Question: I am a newbie in python. I want to extract unstructured data from docx file as key value pair. The data is in table format and raw text format. I have previously extracted values from table before, but I have no idea how to do this. Can someone tell me which package or link I refer to get insight on this?Thanks in advance.

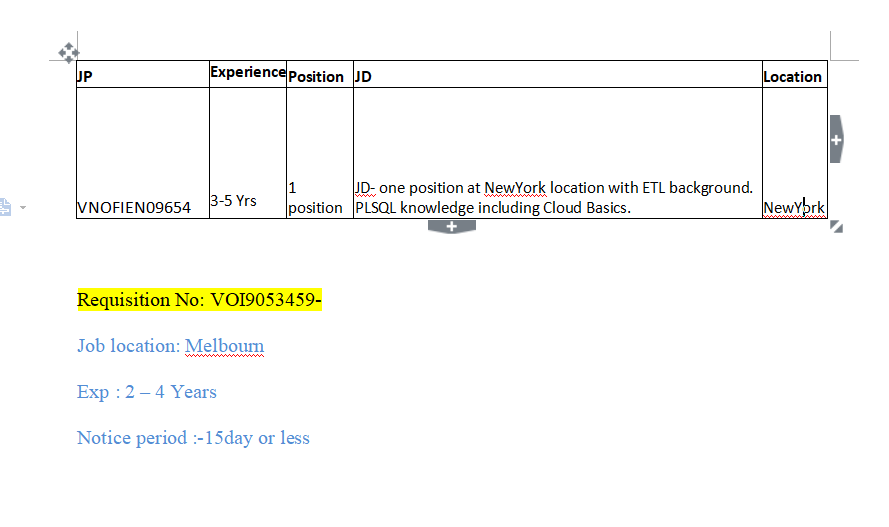
Answer: Install 'python-docx'
'''
pip install python-docx
'''
And try below code
'''
import docx
from docx.document import Document
from docx.oxml.table import CT_Tbl
from docx.oxml.text.paragraph import CT_P
from docx.table import _Cell, Table
from docx.text.paragraph import Paragraph
def iter_block_items(parent):
if isinstance(parent, Document):
parent_elm = parent.element.body
elif isinstance(parent, _Cell):
parent_elm = parent._tc
else:
raise ValueError("Error in reading docx file")
for child in parent_elm.iterchildren():
if isinstance(child, CT_P):
yield Paragraph(child, parent)
elif isinstance(child, CT_Tbl):
yield Table(child, parent)
def convert_docx_to_text(file_path):
doc = docx.Document(file_path)
for block in iter_block_items(doc):
if isinstance(block, Table): # check block is table
keys = []
for row in block.rows: # each table row
if not keys:
keys = [cell.text for cell in row.cells] # keys (table headers)
continue
values = [cell.text for cell in row.cells] # values
print(dict(zip(keys, values)))
else:
print(block.text) # paragraph text
convert_docx_to_text(file_path="/home/karmveer/Downloads/my.docx")
'''